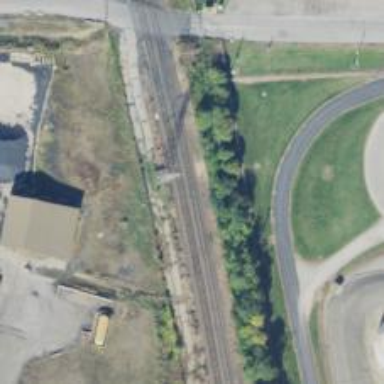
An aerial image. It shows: Railway siding with rails.